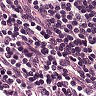
Metastatic tissue present: no